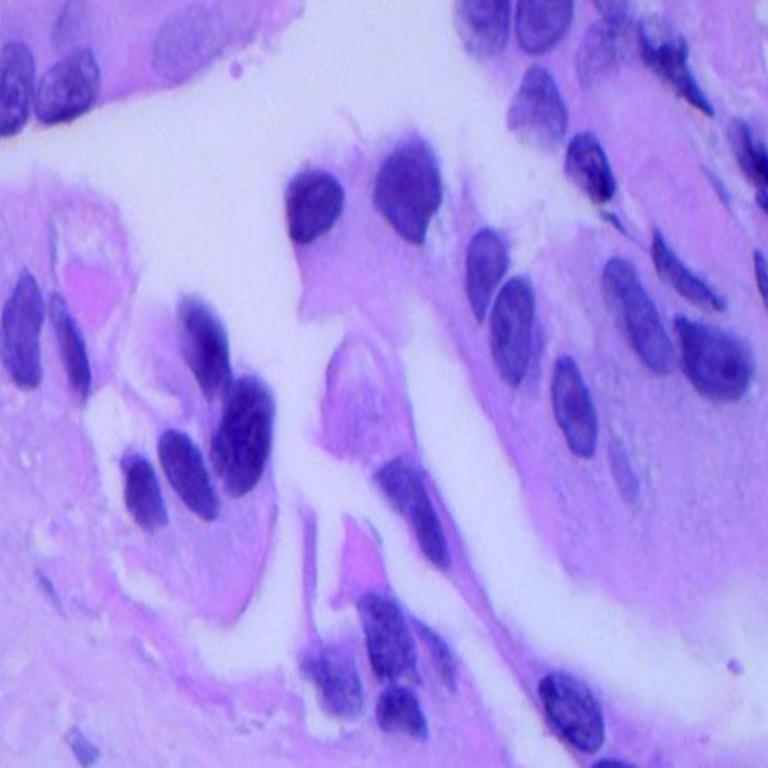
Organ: lung
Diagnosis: adenocarcinomas